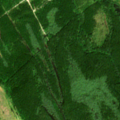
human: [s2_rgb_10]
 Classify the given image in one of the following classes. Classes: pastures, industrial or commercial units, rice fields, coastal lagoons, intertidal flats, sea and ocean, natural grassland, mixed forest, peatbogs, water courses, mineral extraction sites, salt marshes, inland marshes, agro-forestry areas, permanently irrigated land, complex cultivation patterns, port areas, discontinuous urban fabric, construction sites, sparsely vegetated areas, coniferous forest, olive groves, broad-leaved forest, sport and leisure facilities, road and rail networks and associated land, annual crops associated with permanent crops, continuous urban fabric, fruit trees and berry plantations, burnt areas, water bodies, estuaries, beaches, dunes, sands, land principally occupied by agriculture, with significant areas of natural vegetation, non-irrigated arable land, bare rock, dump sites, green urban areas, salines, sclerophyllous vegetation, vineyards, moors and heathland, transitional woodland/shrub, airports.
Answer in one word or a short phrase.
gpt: broad-leaved forest, transitional woodland/shrub